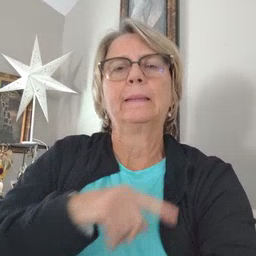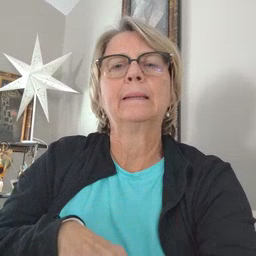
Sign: weus